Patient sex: M
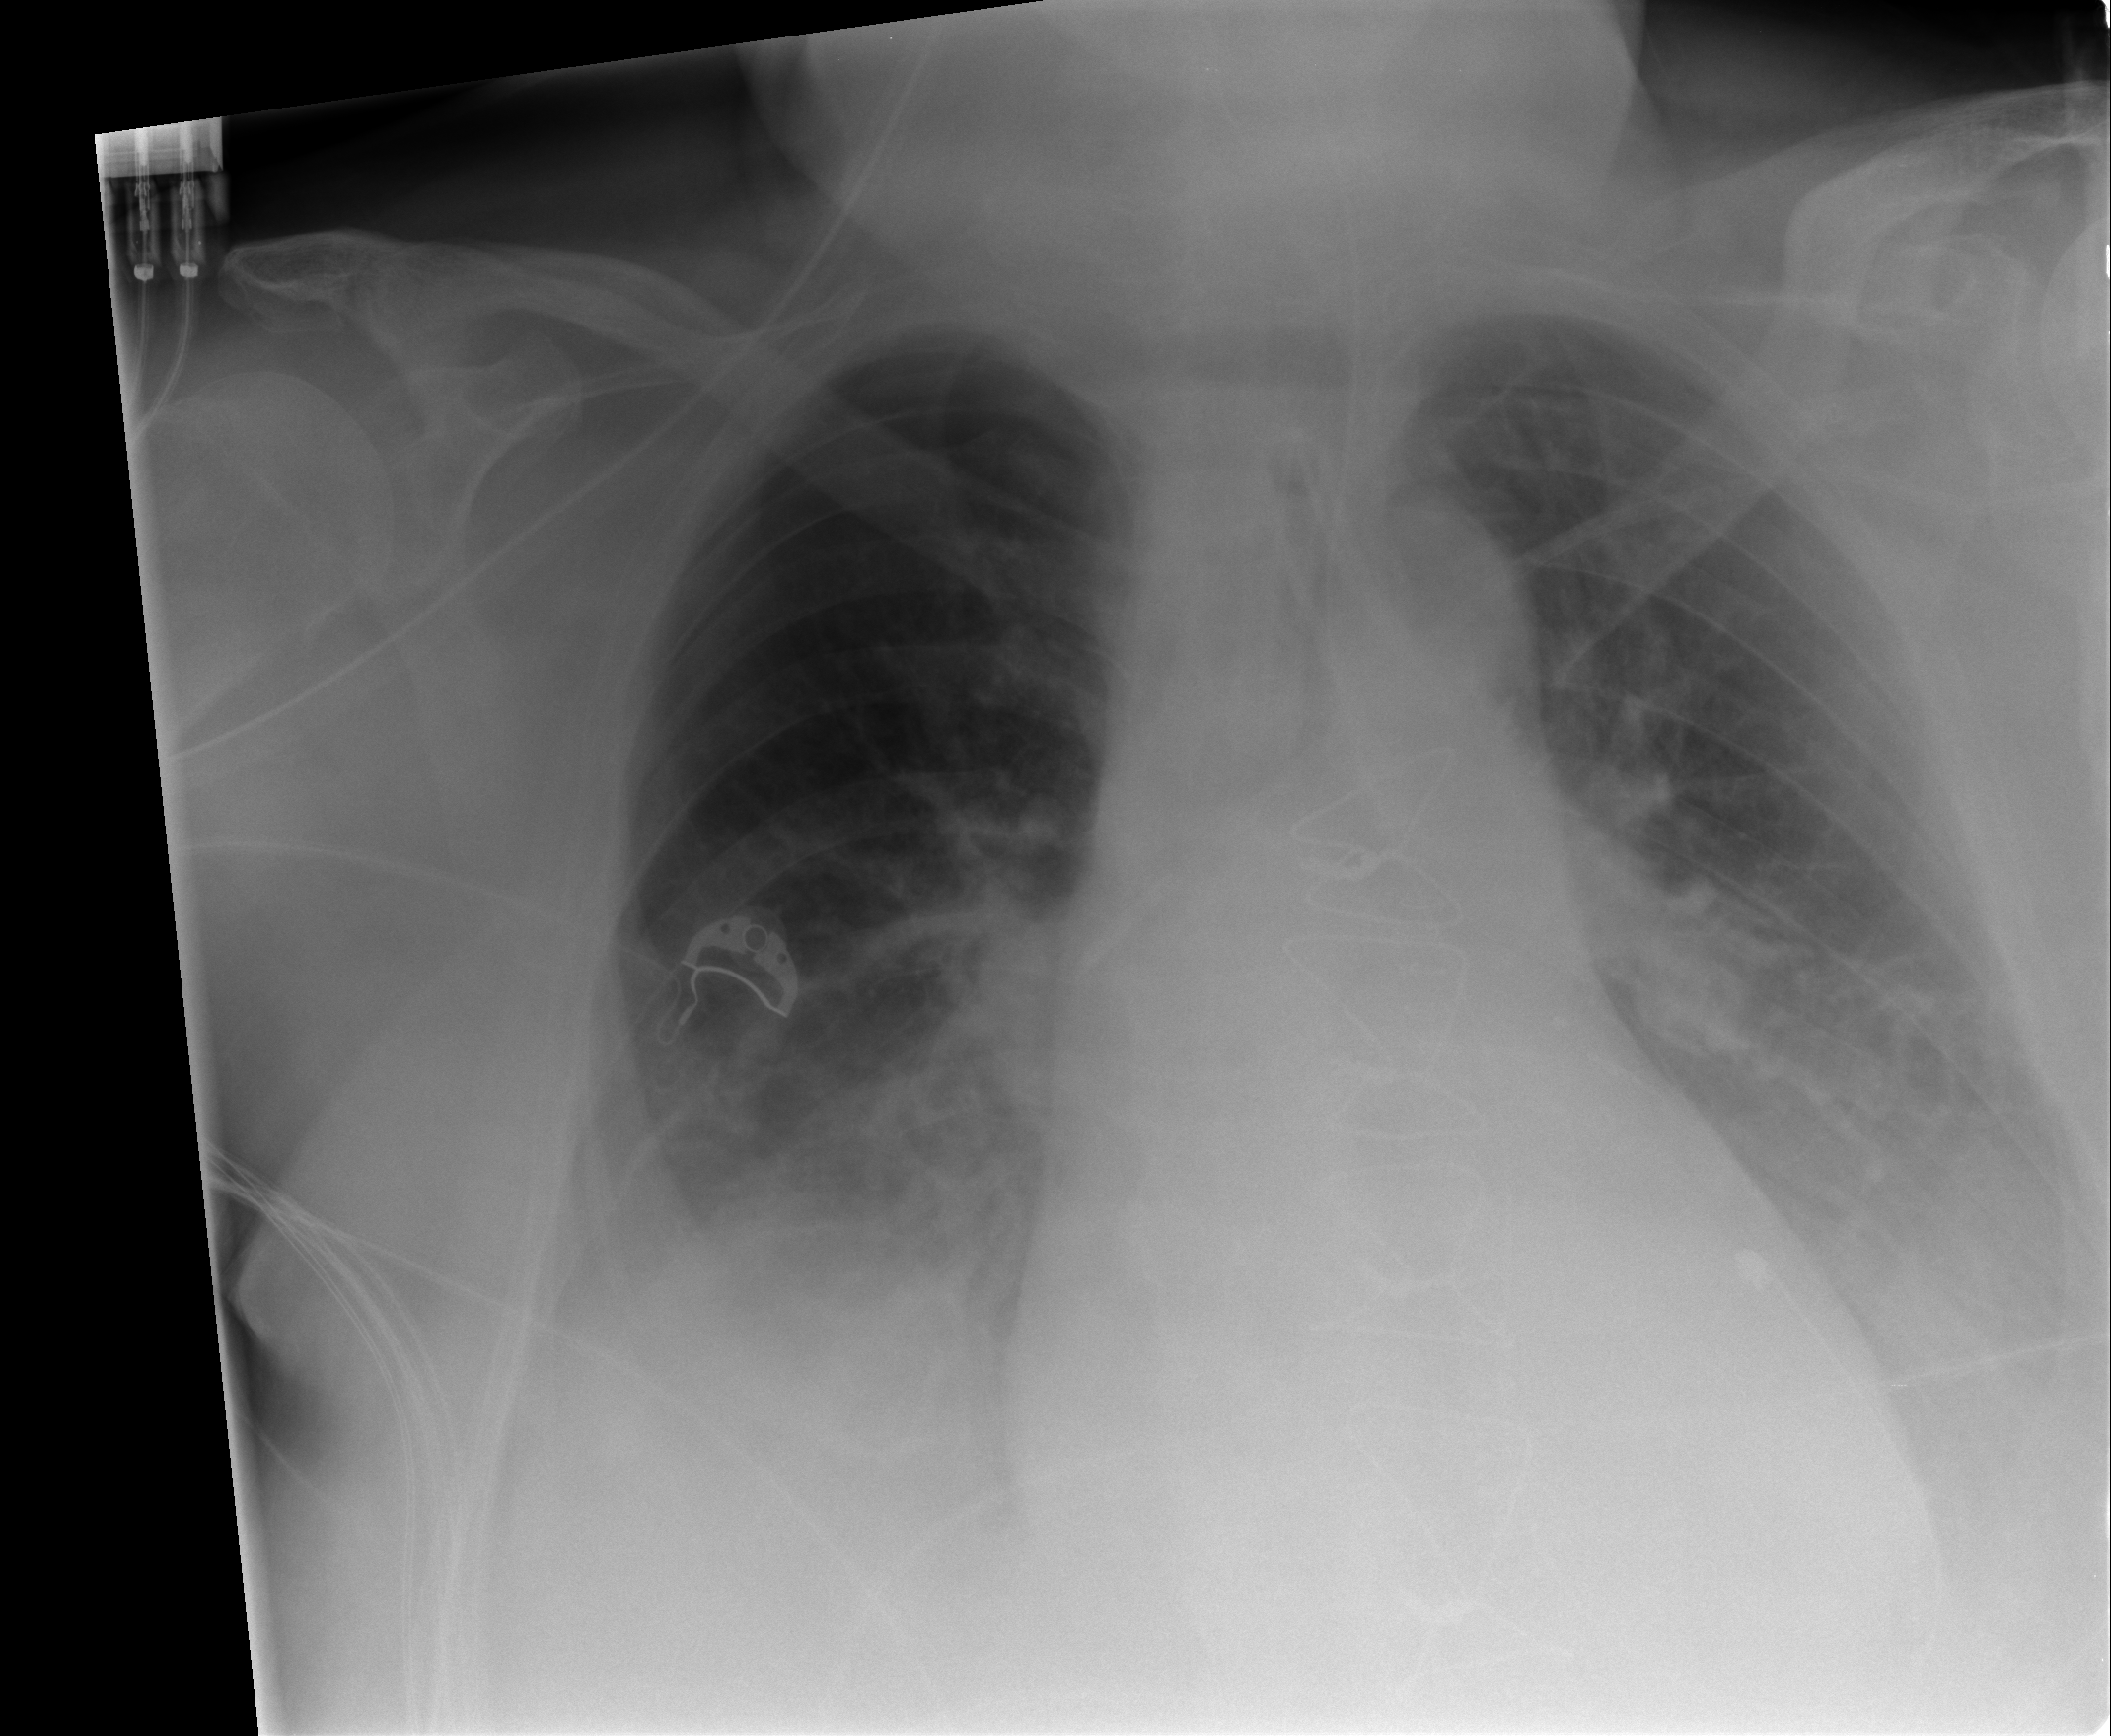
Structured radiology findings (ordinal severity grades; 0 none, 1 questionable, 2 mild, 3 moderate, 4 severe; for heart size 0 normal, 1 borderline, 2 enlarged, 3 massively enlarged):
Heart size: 1
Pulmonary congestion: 2
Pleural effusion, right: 2
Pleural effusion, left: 2
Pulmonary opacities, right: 0
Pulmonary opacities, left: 0
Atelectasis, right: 2
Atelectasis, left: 2